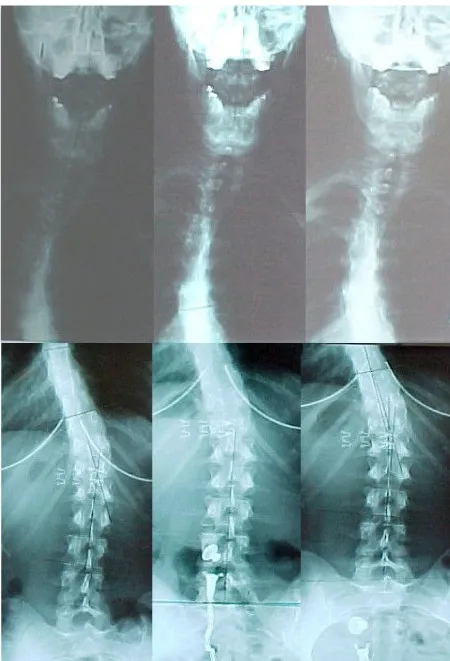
This figure shows the radiographic progress after the various stages of treatment.
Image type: radiology (x_ray)